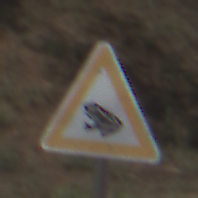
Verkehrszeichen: AmphibienwanderungRechts
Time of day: Midday
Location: Outdoor (RoadRail)
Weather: Clear
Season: NotSpecified
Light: Natural